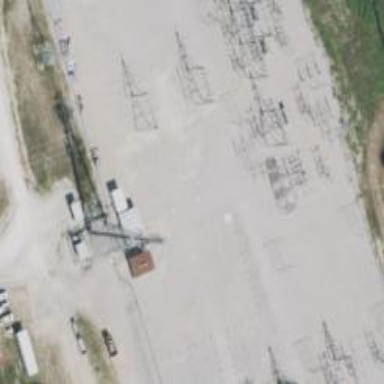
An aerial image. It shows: Fence surrounds transmission level power substation.